Question: I have an image displayed in an Image Control and I need to save that Image using FileSavePicker
This is what I have done:
'''
Dim fileSavePicker As New FileSavePicker()
fileSavePicker.FileTypeChoices.Add("PNG", New String() {".png"})
fileSavePicker.FileTypeChoices.Add("JPG", New String() {".jpg"})
fileSavePicker.FileTypeChoices.Add("BMP", New String() {".bmp"})
fileSavePicker.FileTypeChoices.Add("TIFF", New String() {".tiff"})
fileSavePicker.FileTypeChoices.Add("EXIF", New String() {".exif"})
fileSavePicker.FileTypeChoices.Add("ICO", New String() {".ico"})
Dim saveFile As StorageFile = Await fileSavePicker.PickSaveFileAsync()
If saveFile IsNot Nothing Then
//Here I need to save that Image
End If
'''
It is saving the image but with "0 KB" and showing me the blank Image.
What should I be doing?
Edit:
This is the error I'm getting:
is not a memeber of 'Windows.UI.XAML.Media.Imaging.WriteableBitmap''.
And similarly for ''
Edit:
This is how I am trying to load image:
'''
Private Async Sub Scenario1Button_Click(sender As Object, e As RoutedEventArgs) Handles Scenario1Button.Click
Image1.Visibility = Windows.UI.Xaml.Visibility.Visible
LayoutRoot.Visibility = Windows.UI.Xaml.Visibility.Collapsed
grdImages.Visibility = Windows.UI.Xaml.Visibility.Collapsed
Dim openPicker As New FileOpenPicker
openPicker.ViewMode = PickerViewMode.List
openPicker.SuggestedStartLocation = PickerLocationId.DocumentsLibrary
openPicker.FileTypeFilter.Add("*")
Dim files As IReadOnlyList(Of StorageFile) = Await openPicker.PickMultipleFilesAsync
If files.Count > 0 Then
'Application now has read/write access to the picked file(s)
For Each file In files
Dim stream = Await file.OpenAsync(Windows.Storage.FileAccessMode.Read)
Dim image As New BitmapImage()
image.SetSource(stream)
Image1.Source = image
LayoutRoot.Visibility = Windows.UI.Xaml.Visibility.Collapsed
Next file
Else
End If
End Sub
'''

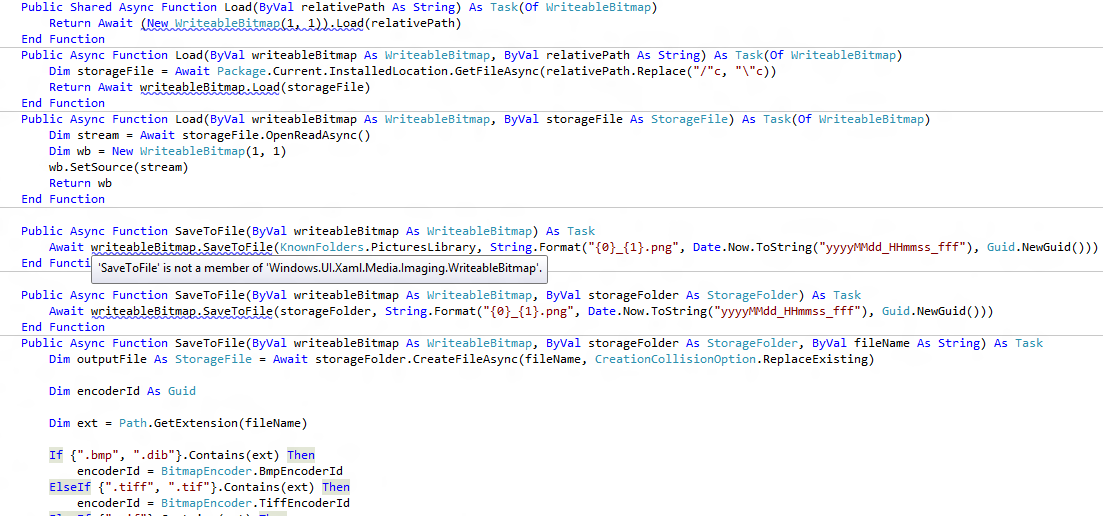
Answer: According to the <URL>:
> When the call to this method completes successfully, it returns a storageFile object that was created to represent the saved file. The file name, extension, and location of this storageFile match those specified by the user, but the file has no content.
To save the content of the file, your app must write the content to this storageFile.
So you get a storage file and you need to write to it.
Saving a BitmapImage is not possible, so you would need to start off by loading the image into a WriteableBitmap. If you are just copying the original file - you can just load it to a stream and save it back to the new storage file. If you want to go the WriteableBitmap route - here is a set of extension methods you could use to load/save the image if you used C#:
'''
using System;
using System.Collections.Generic;
using System.IO;
using System.Linq;
using System.Runtime.InteropServices.WindowsRuntime;
using System.Text;
using System.Threading.Tasks;
using Windows.ApplicationModel;
using Windows.Graphics.Imaging;
using Windows.Storage;
using Windows.Storage.Streams;
using Windows.UI.Xaml.Media.Imaging;
namespace Xyzzer.WinRT.Extensions
{
public static class WriteableBitmapSaveExtensions
{
public static async Task<WriteableBitmap> Load(string relativePath)
{
return await new WriteableBitmap(1, 1).Load(relativePath);
}
public static async Task<WriteableBitmap> Load(this WriteableBitmap writeableBitmap, string relativePath)
{
var storageFile = await Package.Current.InstalledLocation.GetFileAsync(relativePath.Replace('/', '\'));
return await writeableBitmap.Load(storageFile);
}
public static async Task<WriteableBitmap> Load(this WriteableBitmap writeableBitmap, StorageFile storageFile)
{
var stream = await storageFile.OpenReadAsync();
var wb = new WriteableBitmap(1, 1);
wb.SetSource(stream);
return wb;
}
public static async Task SaveToFile(this WriteableBitmap writeableBitmap)
{
await writeableBitmap.SaveToFile(
KnownFolders.PicturesLibrary,
string.Format(
"{0}_{1}.png",
DateTime.Now.ToString("yyyyMMdd_HHmmss_fff"),
Guid.NewGuid()));
}
public static async Task SaveToFile(this WriteableBitmap writeableBitmap, StorageFolder storageFolder)
{
await writeableBitmap.SaveToFile(
storageFolder,
string.Format(
"{0}_{1}.png",
DateTime.Now.ToString("yyyyMMdd_HHmmss_fff"),
Guid.NewGuid()));
}
public static async Task SaveToFile(this WriteableBitmap writeableBitmap, StorageFolder storageFolder, string fileName)
{
StorageFile outputFile = await storageFolder.CreateFileAsync(fileName, CreationCollisionOption.ReplaceExisting);
Guid encoderId;
var ext = Path.GetExtension(fileName);
if (new[] { ".bmp", ".dib" }.Contains(ext))
{
encoderId = BitmapEncoder.BmpEncoderId;
}
else if (new[] { ".tiff", ".tif" }.Contains(ext))
{
encoderId = BitmapEncoder.TiffEncoderId;
}
else if (new[] { ".gif" }.Contains(ext))
{
encoderId = BitmapEncoder.TiffEncoderId;
}
else if (new[] { ".jpg", ".jpeg", ".jpe", ".jfif", ".jif" }.Contains(ext))
{
encoderId = BitmapEncoder.TiffEncoderId;
}
else if (new[] { ".hdp", ".jxr", ".wdp" }.Contains(ext))
{
encoderId = BitmapEncoder.JpegXREncoderId;
}
else //if (new [] {".png"}.Contains(ext))
{
encoderId = BitmapEncoder.PngEncoderId;
}
await writeableBitmap.SaveToFile(outputFile, encoderId);
}
public static async Task SaveToFile(this WriteableBitmap writeableBitmap, StorageFile outputFile, Guid encoderId)
{
try
{
Stream stream = writeableBitmap.PixelBuffer.AsStream();
byte[] pixels = new byte[(uint)stream.Length];
await stream.ReadAsync(pixels, 0, pixels.Length);
int offset;
for (int row = 0; row < (uint)writeableBitmap.PixelHeight; row++)
{
for (int col = 0; col < (uint)writeableBitmap.PixelWidth; col++)
{
offset = (row * (int)writeableBitmap.PixelWidth * 4) + (col * 4);
byte B = pixels[offset];
byte G = pixels[offset + 1];
byte R = pixels[offset + 2];
byte A = pixels[offset + 3];
// convert to RGBA format for BitmapEncoder
pixels[offset] = R; // Red
pixels[offset + 1] = G; // Green
pixels[offset + 2] = B; // Blue
pixels[offset + 3] = A; // Alpha
}
}
IRandomAccessStream writeStream = await outputFile.OpenAsync(FileAccessMode.ReadWrite);
BitmapEncoder encoder = await BitmapEncoder.CreateAsync(encoderId, writeStream);
encoder.SetPixelData(BitmapPixelFormat.Rgba8, BitmapAlphaMode.Premultiplied, (uint)writeableBitmap.PixelWidth, (uint)writeableBitmap.PixelHeight, 96, 96, pixels);
await encoder.FlushAsync();
await writeStream.GetOutputStreamAt(0).FlushAsync();
}
catch (Exception ex)
{
string s = ex.ToString();
}
}
}
}
'''